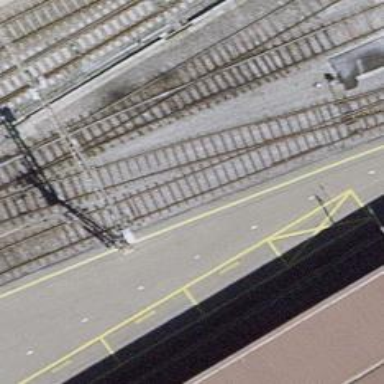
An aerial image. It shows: Railway yard with one track. The railway is electrified with contact line.